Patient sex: F
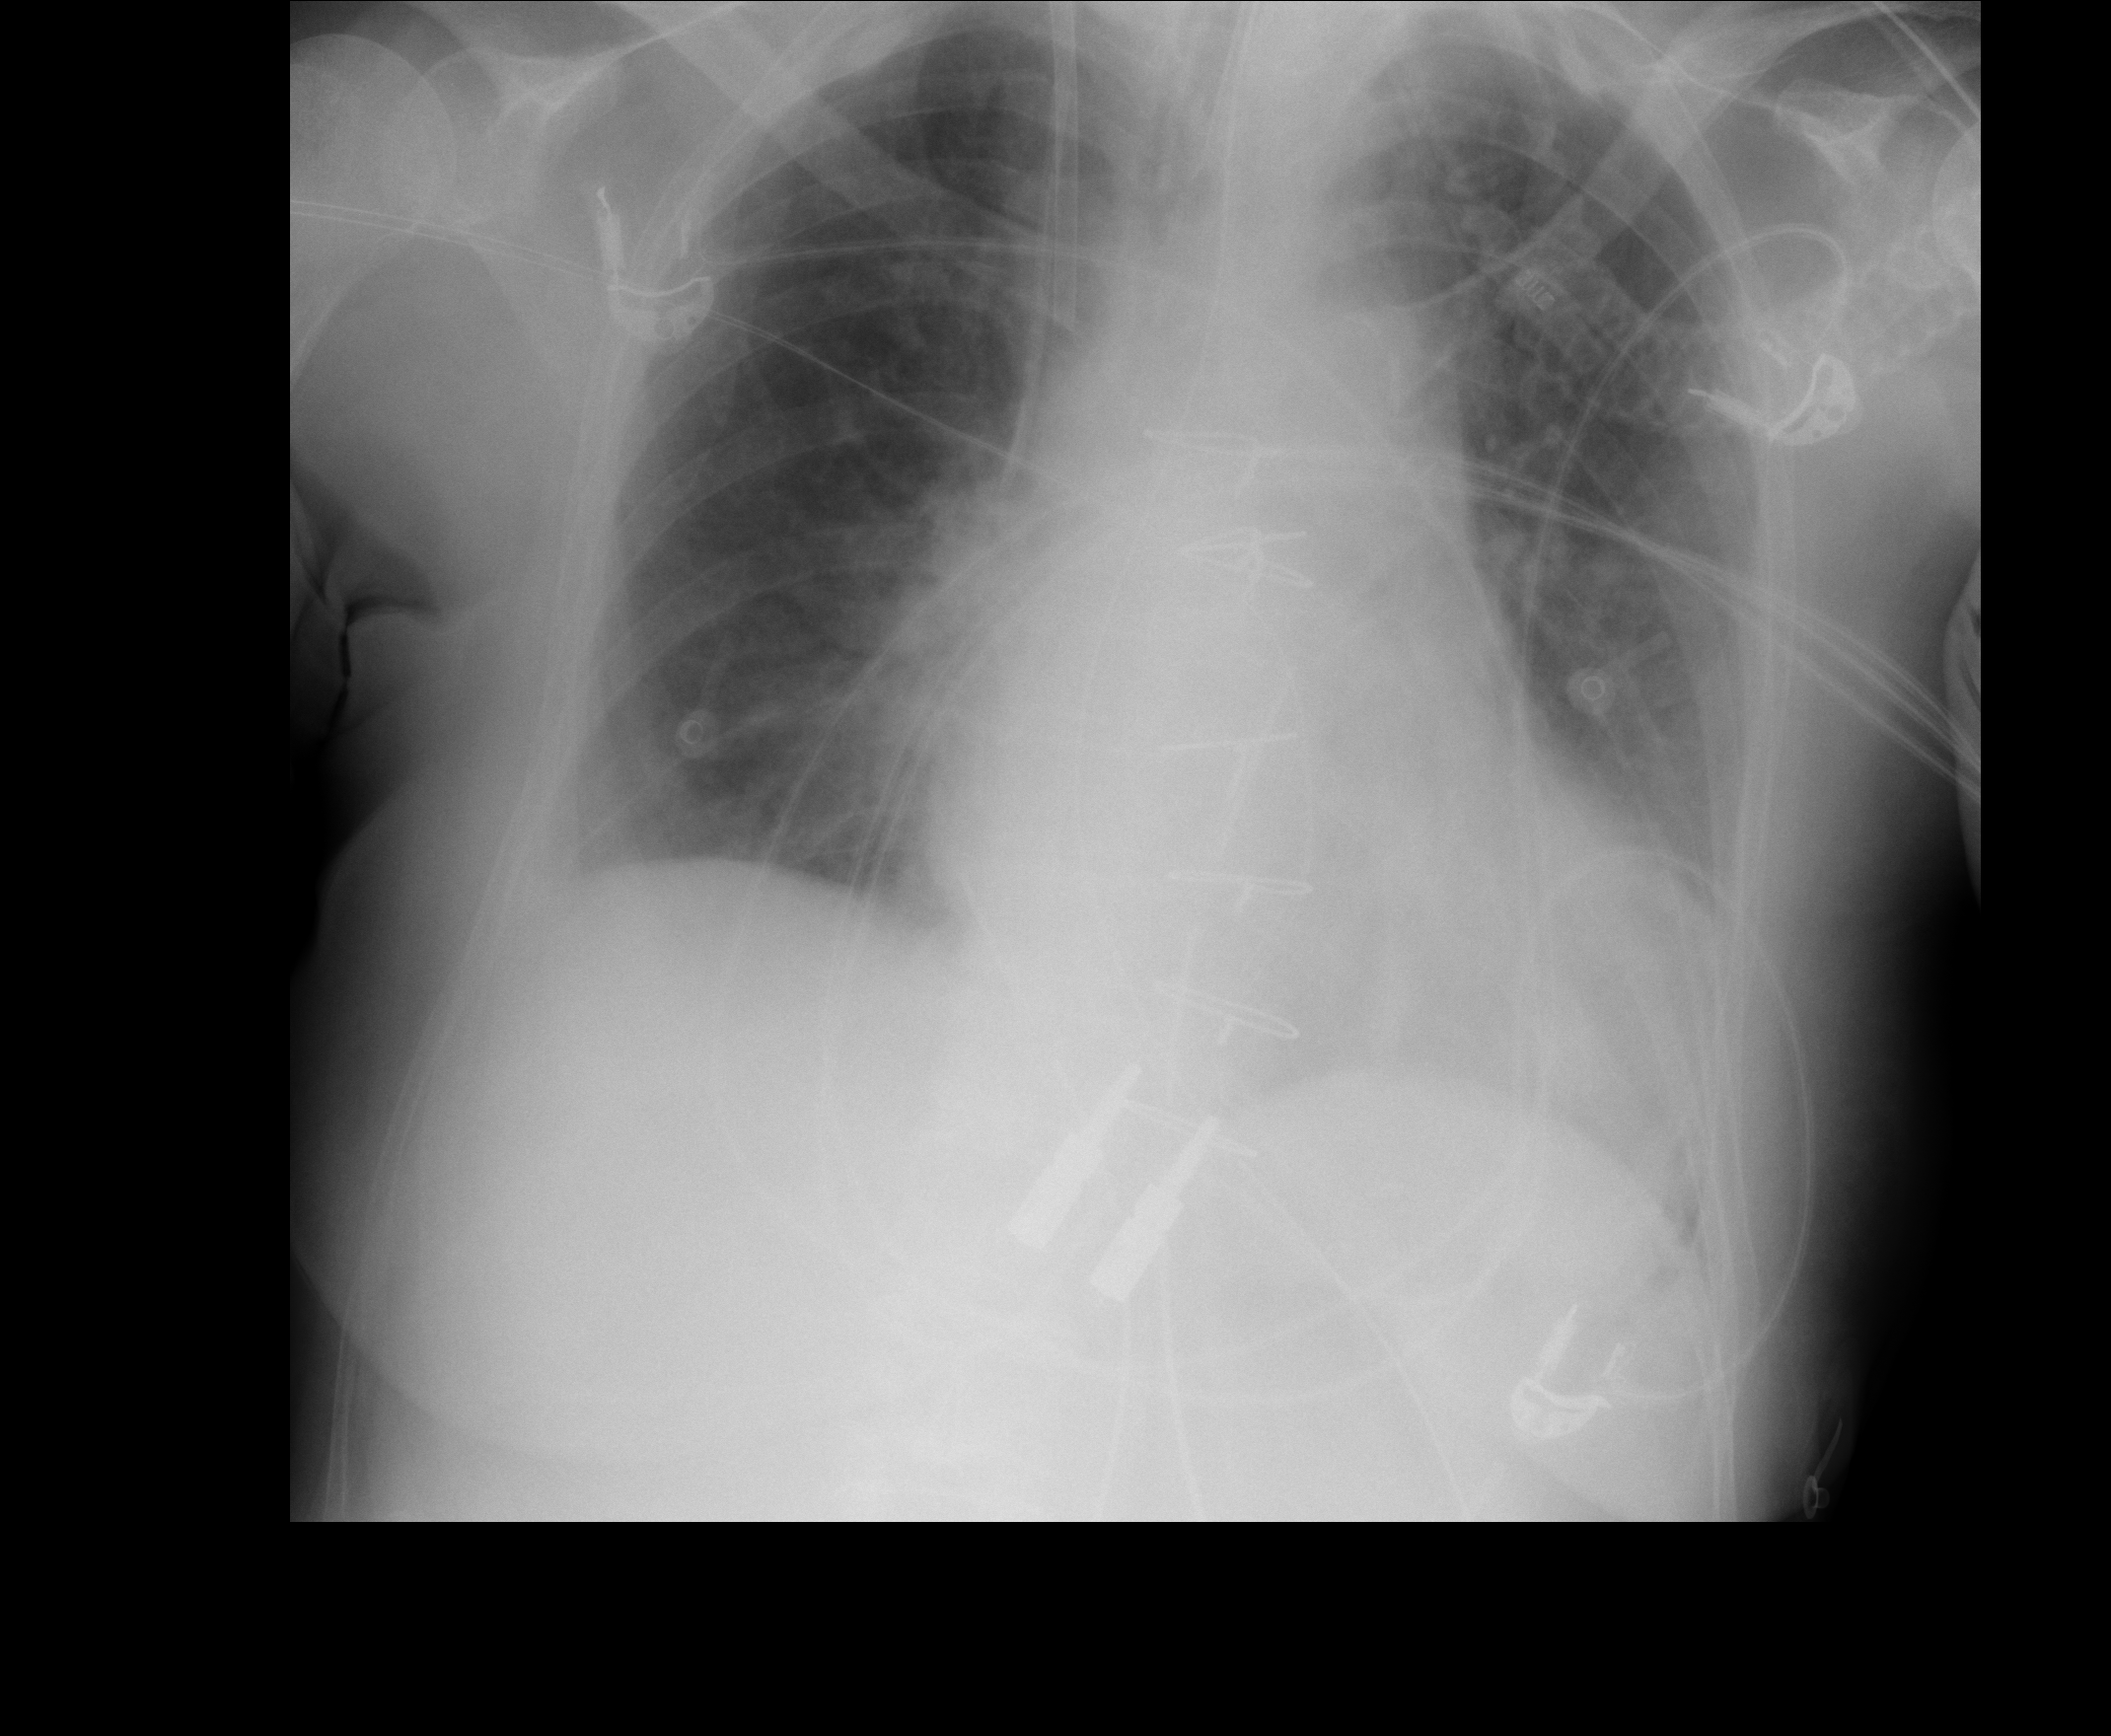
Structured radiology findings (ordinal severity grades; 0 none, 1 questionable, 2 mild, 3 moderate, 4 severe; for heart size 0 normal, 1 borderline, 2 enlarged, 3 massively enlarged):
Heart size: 0
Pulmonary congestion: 2
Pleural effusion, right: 0
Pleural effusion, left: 0
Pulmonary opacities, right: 0
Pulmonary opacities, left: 0
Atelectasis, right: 0
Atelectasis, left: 0